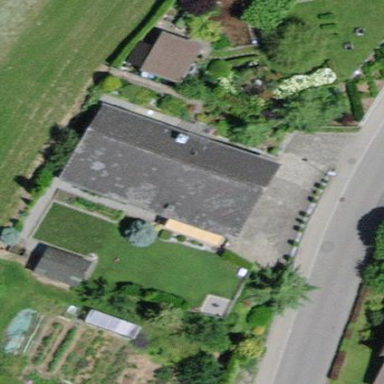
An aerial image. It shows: Residential building.